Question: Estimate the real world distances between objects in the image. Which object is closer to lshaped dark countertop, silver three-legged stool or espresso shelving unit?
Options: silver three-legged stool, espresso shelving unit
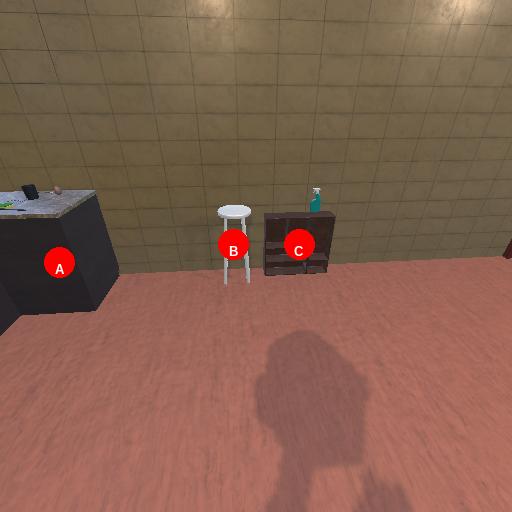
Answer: silver three-legged stool